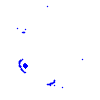
Particle: pion